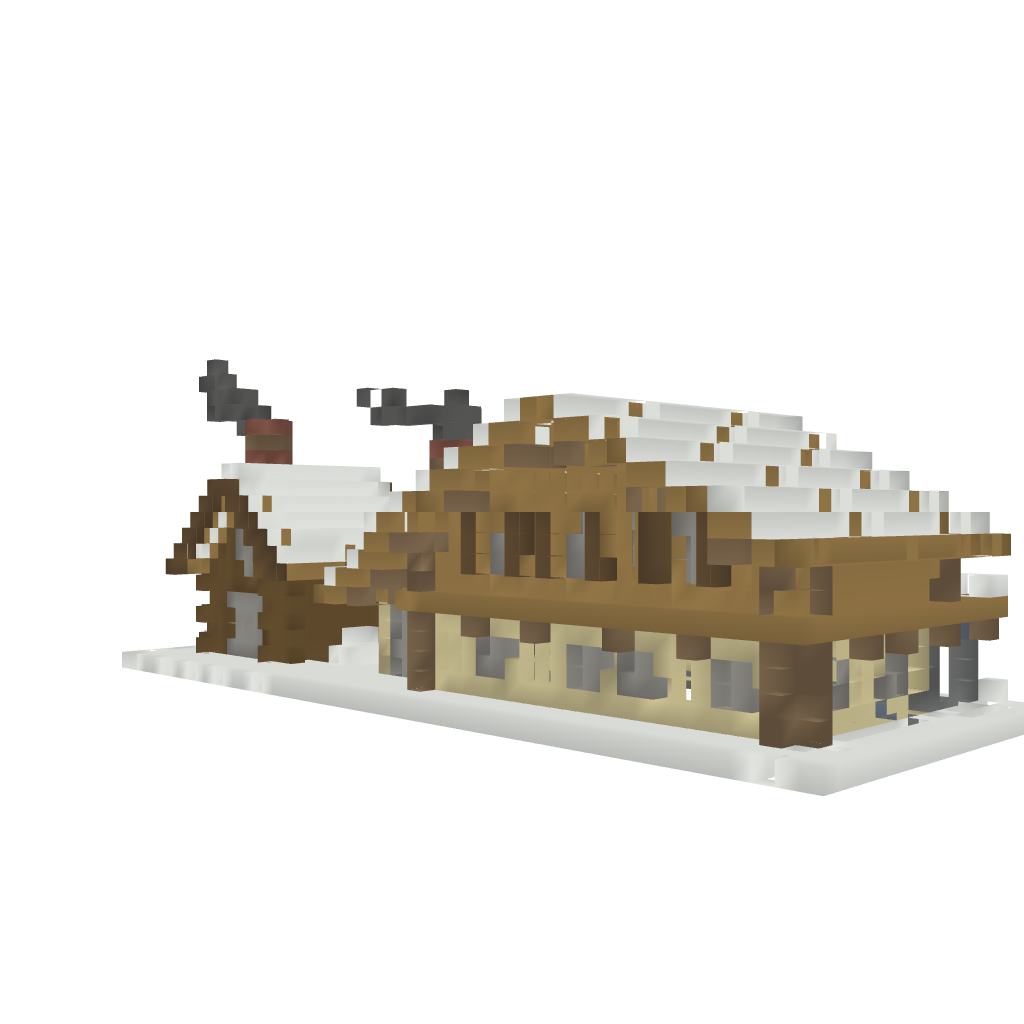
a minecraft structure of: Winter Houses